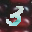
Label: 3